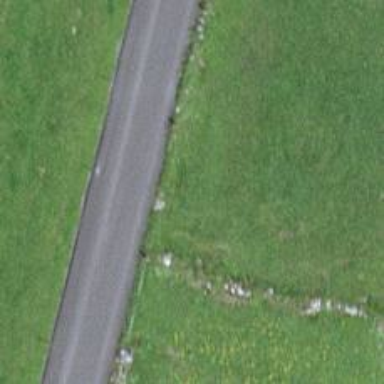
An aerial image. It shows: Dry stone wall barrier.